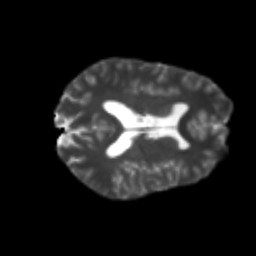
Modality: T2w
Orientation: axial
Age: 22
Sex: female
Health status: healthy
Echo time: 0.074 s